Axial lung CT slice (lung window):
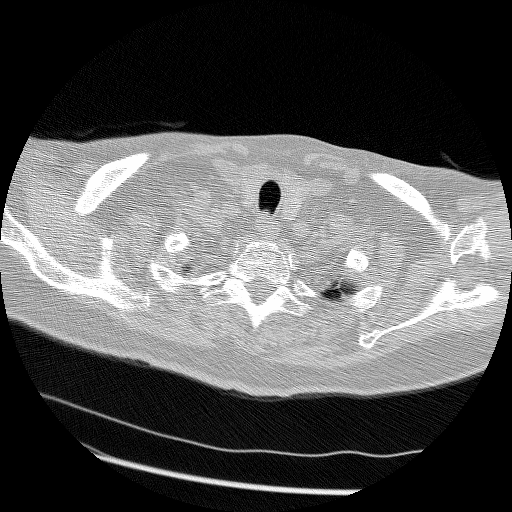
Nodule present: no